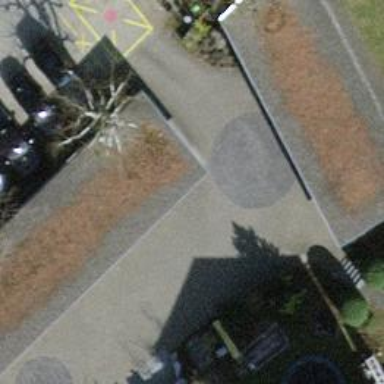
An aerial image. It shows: Driveway made of paving stones.